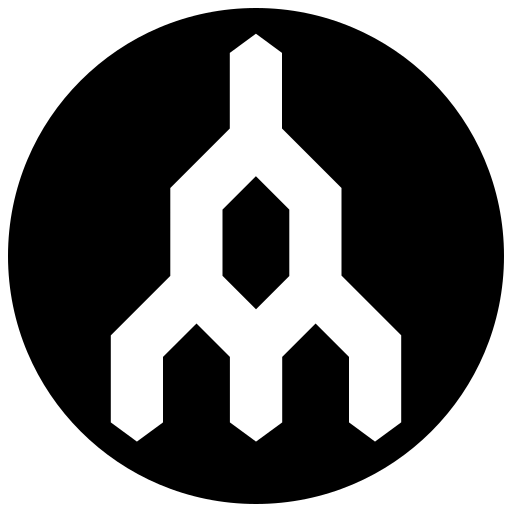
Tags: icon, FontAwesome, fa-icon, brand, megaport